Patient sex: M
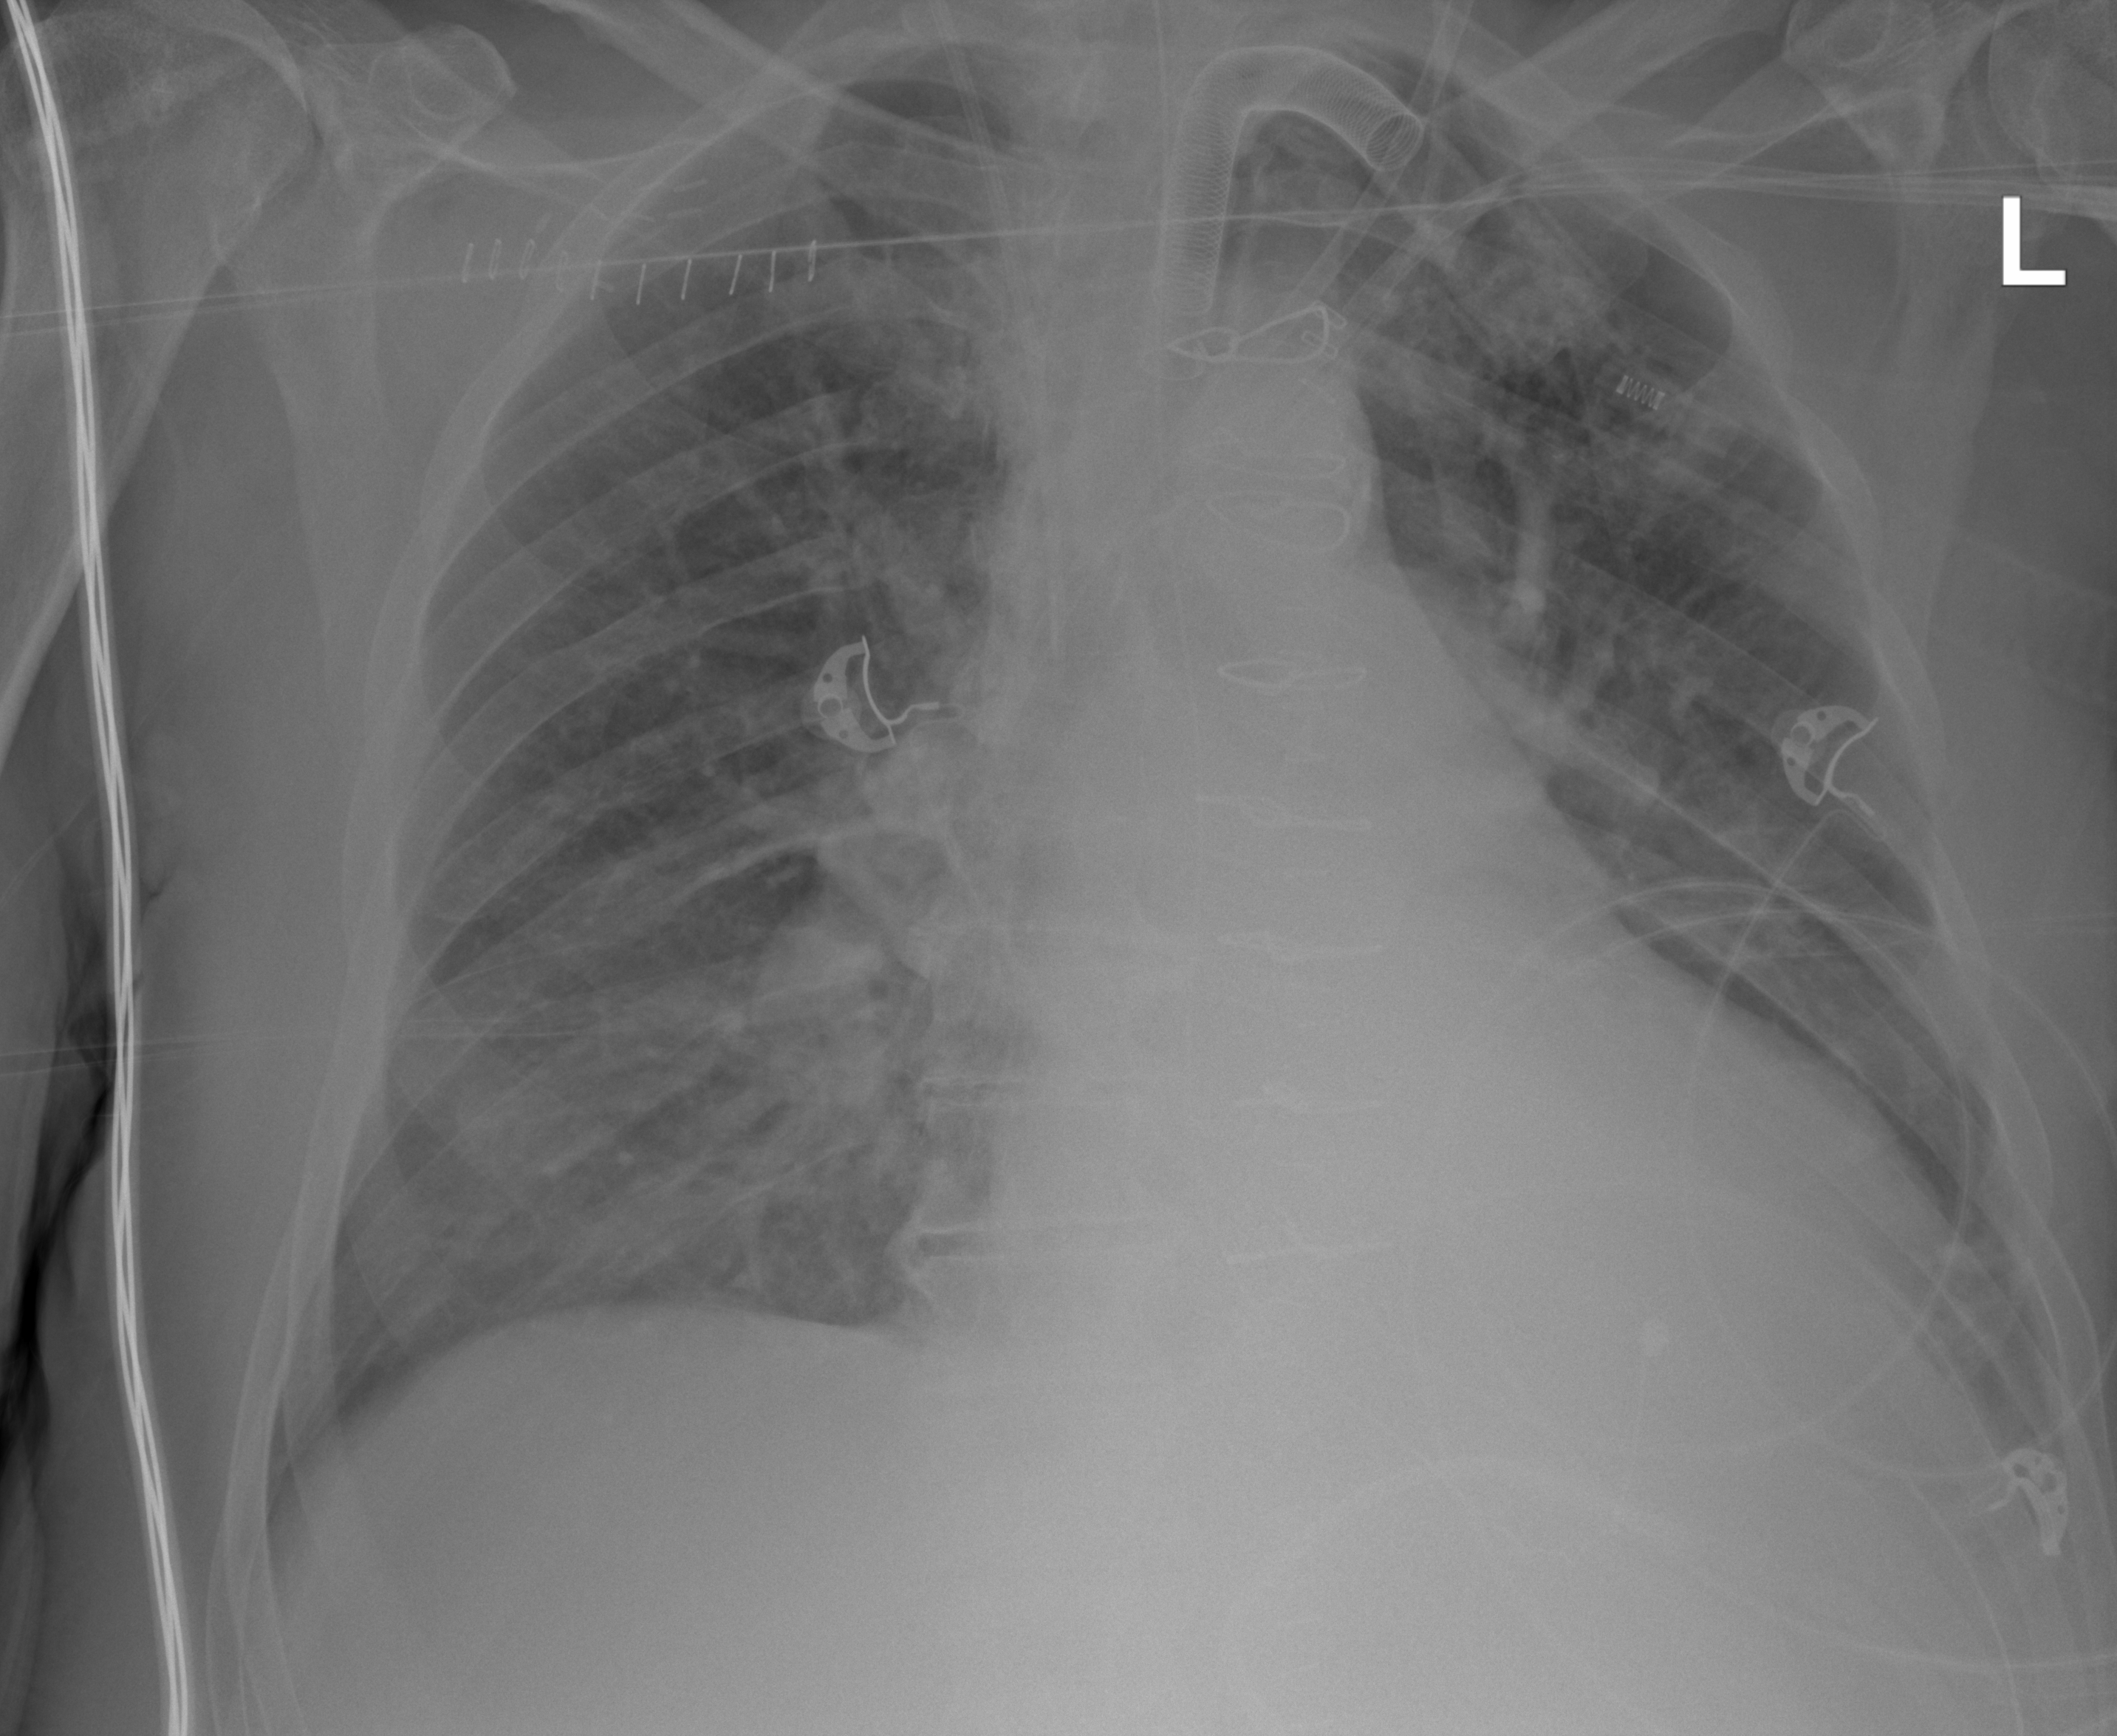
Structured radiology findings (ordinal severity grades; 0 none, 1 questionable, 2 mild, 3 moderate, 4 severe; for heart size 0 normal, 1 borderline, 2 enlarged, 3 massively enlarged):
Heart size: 0
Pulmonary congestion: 2
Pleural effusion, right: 0
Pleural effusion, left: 2
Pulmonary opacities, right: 2
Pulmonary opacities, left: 2
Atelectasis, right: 2
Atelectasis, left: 2